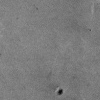
Atmospheric dust classification: not_dusty